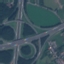
Land use / land cover class: Highway